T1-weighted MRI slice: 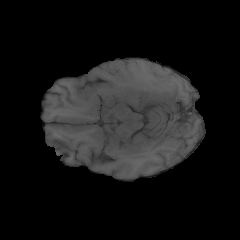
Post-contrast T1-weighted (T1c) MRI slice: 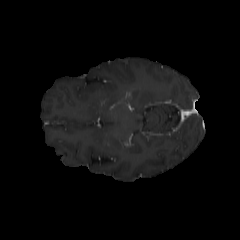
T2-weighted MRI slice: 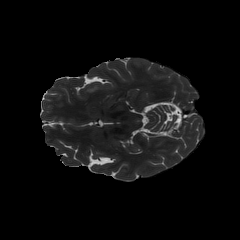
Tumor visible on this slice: no